Question: ## The goal
Do not return Stored Procedure result as List.
## The problem
My stored procedures are working well, but until now I'm bringing up multiple results with them. My wish to now is bring only one result.
Look to my query:
'''
Select product.Name as productName, measure.Abbreviation as measureAbbreviation
From bm_products As product
Join bm_measures As measure On measure.Id = product.MeasureId
Where product.Id = productId;
'''
As you can see, I'm searching for one product with a specified ID. When I execute this procedure, my result is:

I've already ran the function import and I make this builder ('Builders/Products.cs') to bring to me the result of the query:
'''
public static List<getSpecificProductToShoppingList_Result>
BuildItemToShoppingList(Nullable<int> productId)
{
List<getSpecificProductToShoppingList_Result> product =
db.
getSpecificProductToShoppingList(productId).
ToList<getSpecificProductToShoppingList_Result>();
return product;
}
'''
Yes, it is generating me a List because I'm saying to generate, but the point is: I just have one result -- I do not need a List of results.
How can I change the builder to work like I want?
## Details
I'm using C#.Net + MVC 4 + Entity Framework 5 + Razor Engine.
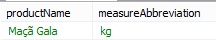
Answer: '''
public static getSpecificProductToShoppingList_Result
BuildItemToShoppingList(Nullable<int> productId)
{
getSpecificProductToShoppingList_Result product =
db.
getSpecificProductToShoppingList(productId).FirstOrDefault();
return product;
}
'''
Will return the first object in the list or null if there is no such object.